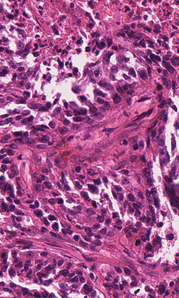
Tumor epithelial tissue: yes
Tumor-associated stroma tissue: yes
Normal tissue: no